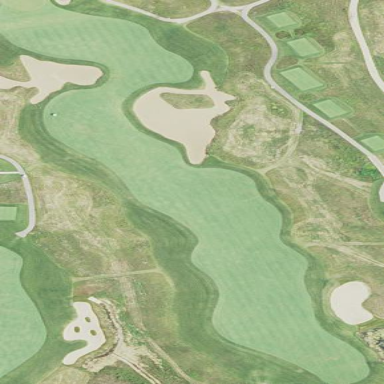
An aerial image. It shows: Golf tee.